Interaction volume radius: 10 \u00c5
Interaction volume height: 20 \u00c5
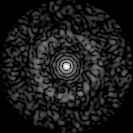
Disorder parameter: 0.8284